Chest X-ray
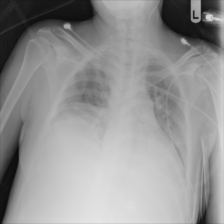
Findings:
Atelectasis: positive
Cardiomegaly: negative
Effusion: negative
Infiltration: negative
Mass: negative
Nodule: negative
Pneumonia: negative
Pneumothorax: negative
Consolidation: negative
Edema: negative
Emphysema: negative
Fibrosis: negative
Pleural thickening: negative
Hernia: negative